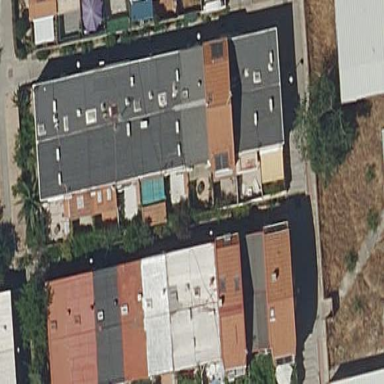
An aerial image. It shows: Terrace building.